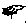
Label: bird